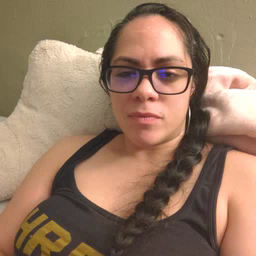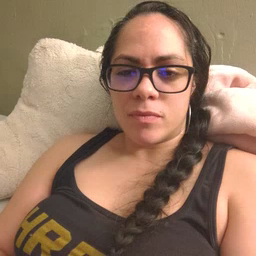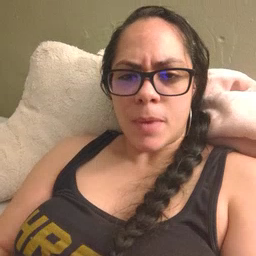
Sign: make